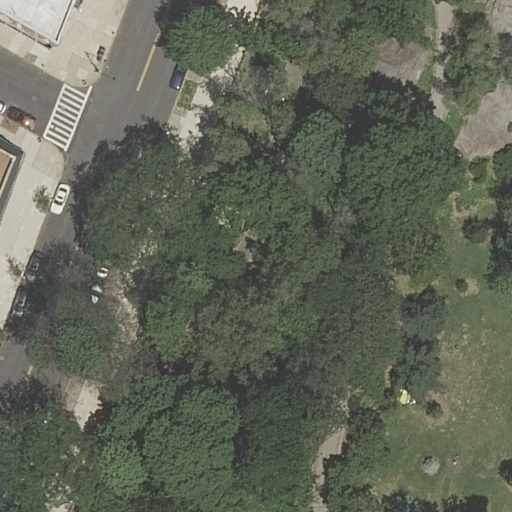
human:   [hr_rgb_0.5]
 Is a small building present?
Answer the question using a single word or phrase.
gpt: yes

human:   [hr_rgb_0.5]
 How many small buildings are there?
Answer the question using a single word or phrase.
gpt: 1

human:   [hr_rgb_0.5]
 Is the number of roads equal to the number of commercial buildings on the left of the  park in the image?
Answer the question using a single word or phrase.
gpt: no

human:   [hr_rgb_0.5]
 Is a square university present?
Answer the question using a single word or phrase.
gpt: no

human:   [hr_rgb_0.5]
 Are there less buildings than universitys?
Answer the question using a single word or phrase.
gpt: no

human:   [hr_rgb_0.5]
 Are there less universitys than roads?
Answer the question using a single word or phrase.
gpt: yes

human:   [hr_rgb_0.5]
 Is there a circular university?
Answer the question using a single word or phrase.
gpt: no

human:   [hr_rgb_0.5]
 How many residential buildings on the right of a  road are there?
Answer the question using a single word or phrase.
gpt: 0

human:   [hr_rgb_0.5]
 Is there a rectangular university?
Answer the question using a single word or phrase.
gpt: yes

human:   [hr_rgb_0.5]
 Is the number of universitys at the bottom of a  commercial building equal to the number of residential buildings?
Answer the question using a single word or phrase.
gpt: no

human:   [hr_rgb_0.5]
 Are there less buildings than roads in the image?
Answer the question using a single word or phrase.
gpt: yes

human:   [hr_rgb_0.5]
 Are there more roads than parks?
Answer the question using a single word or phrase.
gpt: yes

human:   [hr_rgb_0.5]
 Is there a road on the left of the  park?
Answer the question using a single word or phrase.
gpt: no

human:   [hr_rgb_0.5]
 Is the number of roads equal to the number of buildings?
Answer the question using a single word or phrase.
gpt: no

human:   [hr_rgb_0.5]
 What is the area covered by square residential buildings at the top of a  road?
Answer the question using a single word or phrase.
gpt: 0m2

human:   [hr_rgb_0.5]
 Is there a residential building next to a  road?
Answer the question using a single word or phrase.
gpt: yes

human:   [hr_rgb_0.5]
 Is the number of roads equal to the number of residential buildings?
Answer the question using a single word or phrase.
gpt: no

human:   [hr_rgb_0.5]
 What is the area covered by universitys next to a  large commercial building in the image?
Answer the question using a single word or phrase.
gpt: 0m2

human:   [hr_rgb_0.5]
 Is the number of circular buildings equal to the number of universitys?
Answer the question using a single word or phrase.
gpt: no

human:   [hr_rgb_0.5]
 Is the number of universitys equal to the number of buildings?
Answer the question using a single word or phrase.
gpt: yes

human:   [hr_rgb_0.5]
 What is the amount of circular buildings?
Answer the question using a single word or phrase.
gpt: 0

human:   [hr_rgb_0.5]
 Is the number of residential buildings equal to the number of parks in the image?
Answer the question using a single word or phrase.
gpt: no

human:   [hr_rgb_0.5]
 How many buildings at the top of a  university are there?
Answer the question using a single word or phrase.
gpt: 2

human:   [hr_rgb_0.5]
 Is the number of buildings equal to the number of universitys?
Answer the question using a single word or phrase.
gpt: yes

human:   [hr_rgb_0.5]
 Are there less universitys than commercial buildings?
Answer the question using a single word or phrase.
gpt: no

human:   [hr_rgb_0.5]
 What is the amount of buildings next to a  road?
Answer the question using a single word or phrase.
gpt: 2

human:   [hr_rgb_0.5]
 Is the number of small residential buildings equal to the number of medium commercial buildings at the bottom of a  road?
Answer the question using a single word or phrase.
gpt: no

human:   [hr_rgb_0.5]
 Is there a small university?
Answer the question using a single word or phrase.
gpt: no

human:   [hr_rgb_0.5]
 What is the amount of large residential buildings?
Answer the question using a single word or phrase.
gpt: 1

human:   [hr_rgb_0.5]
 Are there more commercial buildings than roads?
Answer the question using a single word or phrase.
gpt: no

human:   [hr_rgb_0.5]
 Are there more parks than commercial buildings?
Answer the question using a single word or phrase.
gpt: yes

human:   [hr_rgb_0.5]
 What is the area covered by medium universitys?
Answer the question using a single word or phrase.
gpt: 0m2

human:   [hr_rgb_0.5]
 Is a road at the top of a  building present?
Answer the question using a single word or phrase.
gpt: yes

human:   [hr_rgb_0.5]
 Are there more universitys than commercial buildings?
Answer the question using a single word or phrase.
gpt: yes

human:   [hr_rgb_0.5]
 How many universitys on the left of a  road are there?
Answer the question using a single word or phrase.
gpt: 1

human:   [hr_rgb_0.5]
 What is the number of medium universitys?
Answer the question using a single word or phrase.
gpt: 0